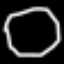
Label: octagon